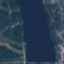
Land use / land cover: River